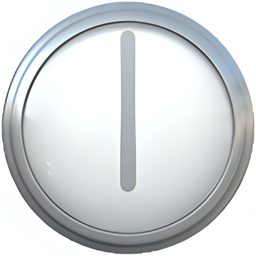
Name: clock face six oclock
Emoji: 🕕
Group: Travel & Places
Sub-group: time